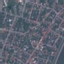
Label: Residential